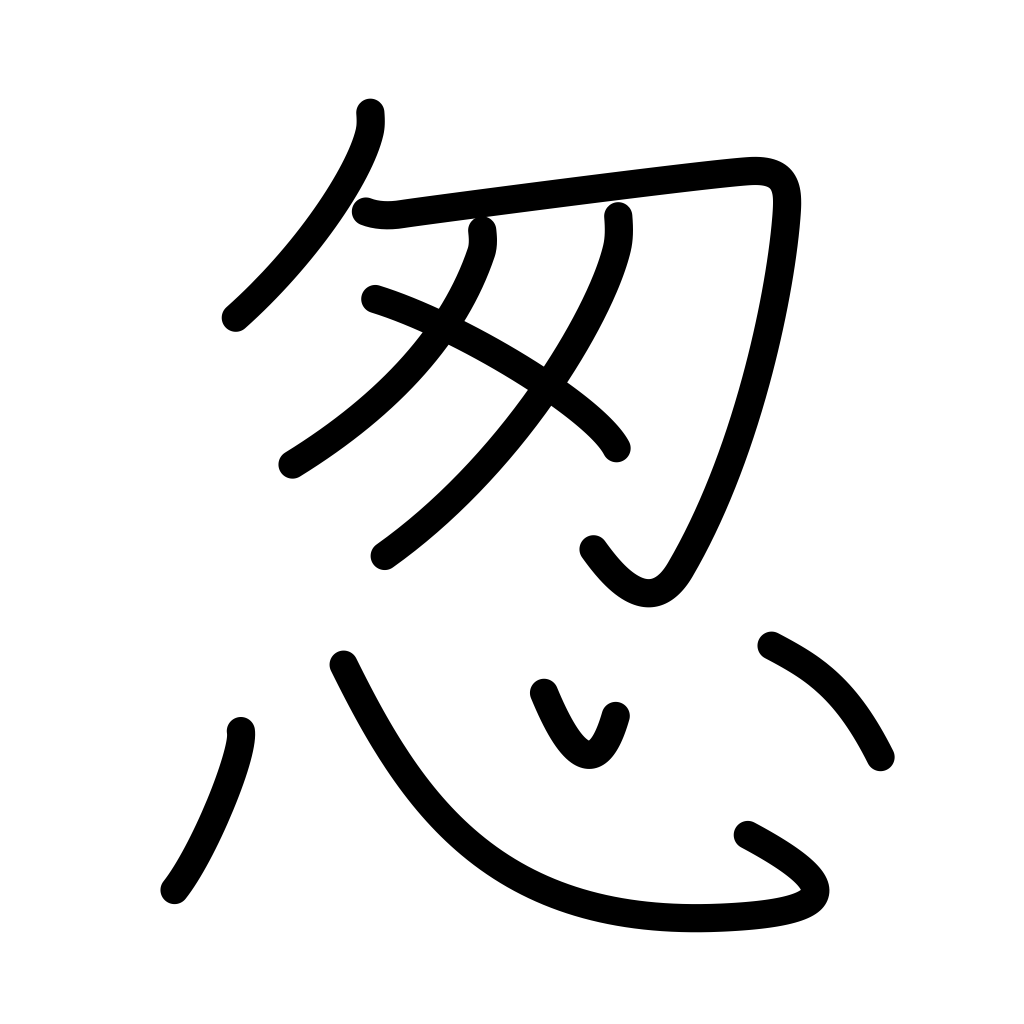
Meaning: rush, hurry, be flustered